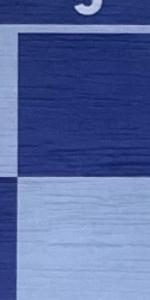
Label: Empty